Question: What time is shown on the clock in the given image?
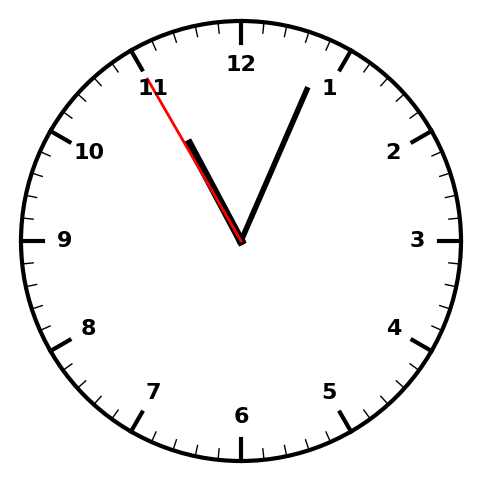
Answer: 11:03:55